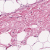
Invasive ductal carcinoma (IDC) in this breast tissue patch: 0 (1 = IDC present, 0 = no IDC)